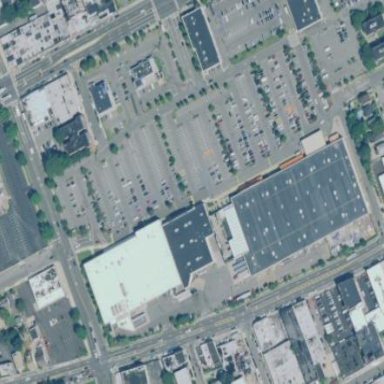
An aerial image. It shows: Retail area.